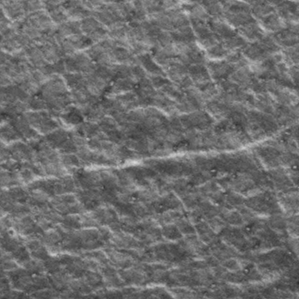
Label: frost